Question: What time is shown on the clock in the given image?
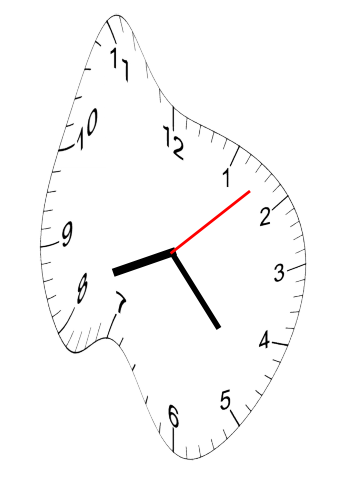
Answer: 08:23:08